一年级 · 组合数学
右面是明明与爸爸, 妈妈一起在散步。明明的

手拉着爸爸。
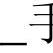
答案: 解右; 左